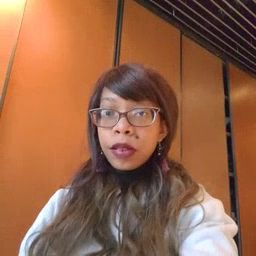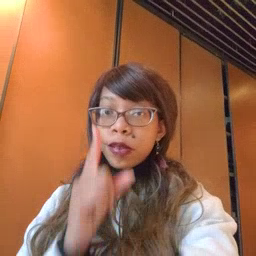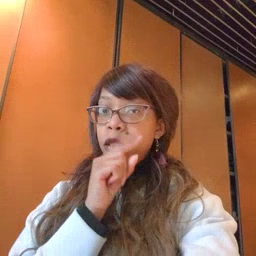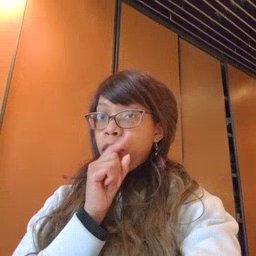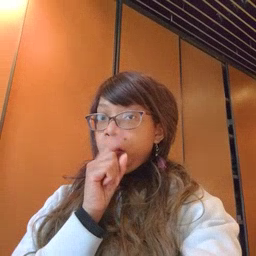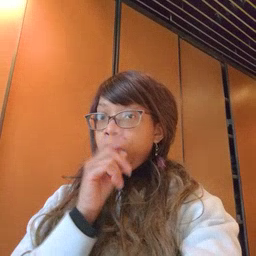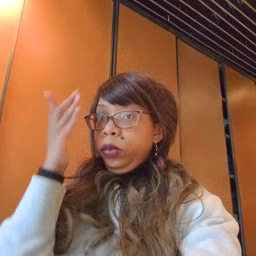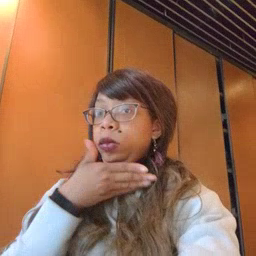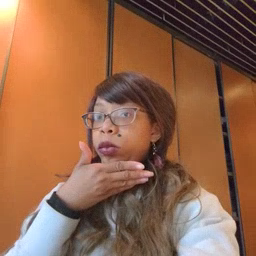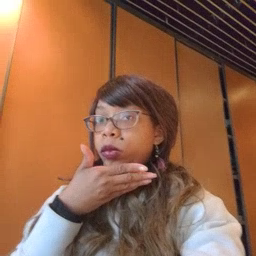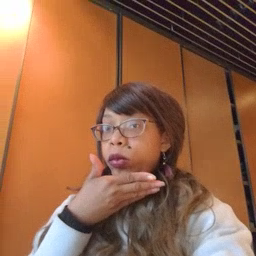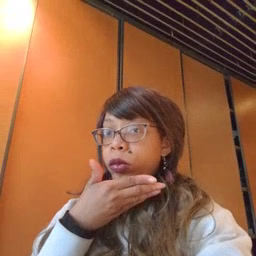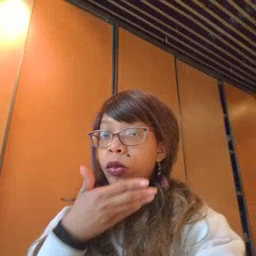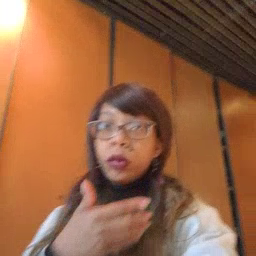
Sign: pretend